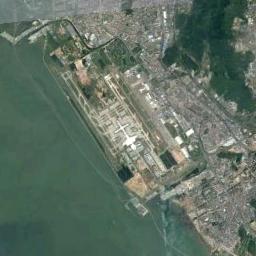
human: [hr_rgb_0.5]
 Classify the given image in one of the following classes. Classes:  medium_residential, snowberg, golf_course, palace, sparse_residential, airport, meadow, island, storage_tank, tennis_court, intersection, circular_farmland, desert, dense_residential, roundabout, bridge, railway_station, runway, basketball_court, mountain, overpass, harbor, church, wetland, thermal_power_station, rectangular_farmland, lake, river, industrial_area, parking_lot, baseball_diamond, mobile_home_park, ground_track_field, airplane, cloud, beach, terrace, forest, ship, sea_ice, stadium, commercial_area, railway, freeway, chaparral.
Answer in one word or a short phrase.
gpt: airport